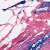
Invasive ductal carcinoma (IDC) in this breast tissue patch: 0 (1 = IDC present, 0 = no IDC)